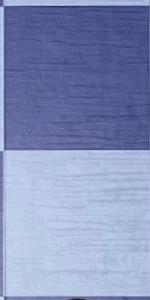
Label: Empty